Aerial crown-view tile of a tropical tree (Barro Colorado Island, Panama), acquired 20250217:
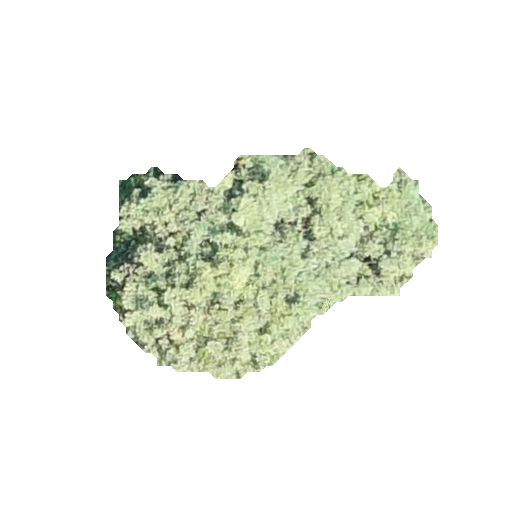
Species: Tabebuia rosea
GBIF accepted scientific name: Tabebuia rosea
Crown area: 75.817 m²